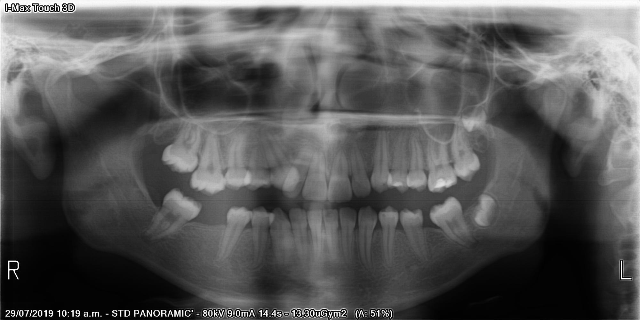
adult